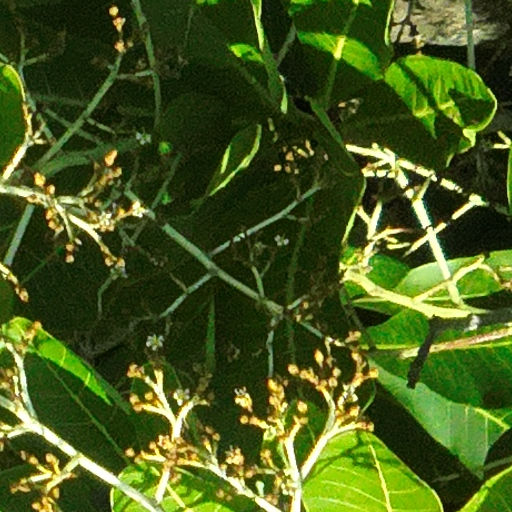
Species: Anacardium excelsum
GBIF accepted scientific name: Anacardium excelsum
Crown area (m\u00b2): 137.851